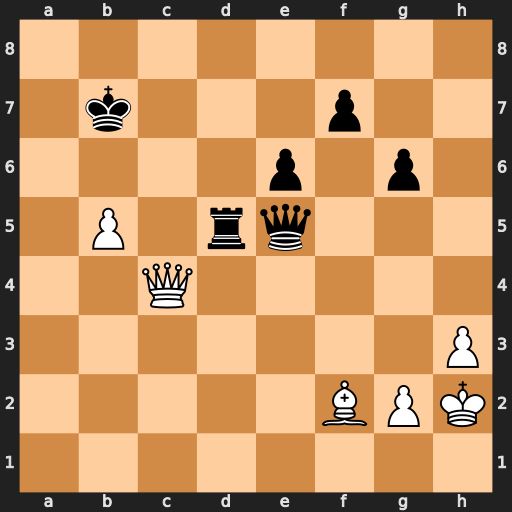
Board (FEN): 8/1k3p2/4p1p1/1P1rq3/2Q5/7P/5BPK/8
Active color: w
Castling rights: -
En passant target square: -
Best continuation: Bg3 Rxb5 Bxe5